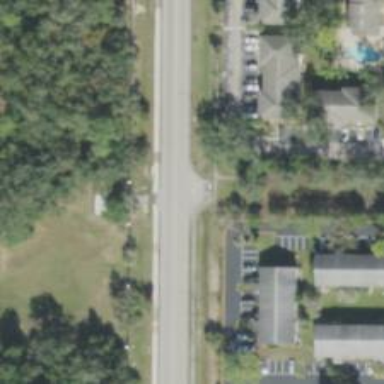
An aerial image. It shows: Footway on parkway.